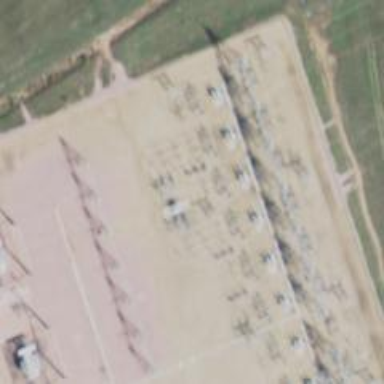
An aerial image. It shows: Switch used for power control.